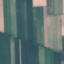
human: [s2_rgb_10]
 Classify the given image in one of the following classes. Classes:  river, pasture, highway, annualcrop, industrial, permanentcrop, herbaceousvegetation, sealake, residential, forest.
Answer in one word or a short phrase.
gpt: AnnualCrop